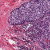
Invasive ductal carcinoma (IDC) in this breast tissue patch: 0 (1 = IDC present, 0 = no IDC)